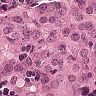
Metastatic tissue present: yes